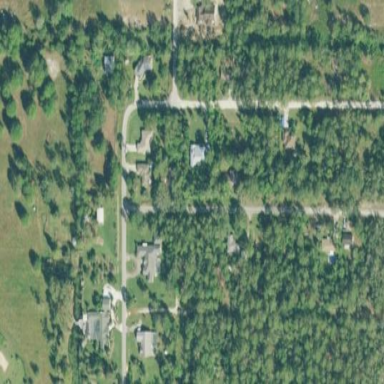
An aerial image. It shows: This residential area consists of single-family homes.